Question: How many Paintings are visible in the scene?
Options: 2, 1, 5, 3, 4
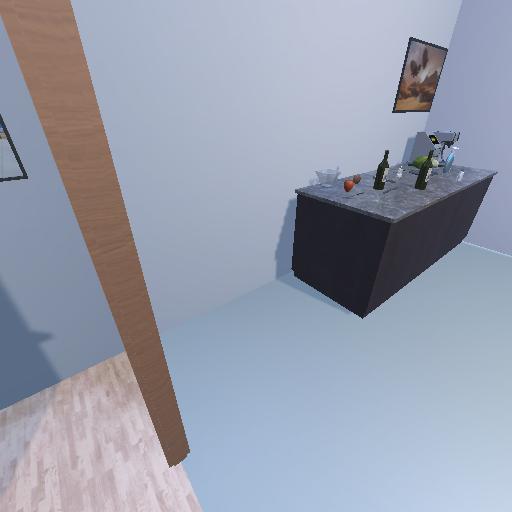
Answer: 2